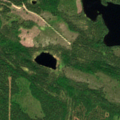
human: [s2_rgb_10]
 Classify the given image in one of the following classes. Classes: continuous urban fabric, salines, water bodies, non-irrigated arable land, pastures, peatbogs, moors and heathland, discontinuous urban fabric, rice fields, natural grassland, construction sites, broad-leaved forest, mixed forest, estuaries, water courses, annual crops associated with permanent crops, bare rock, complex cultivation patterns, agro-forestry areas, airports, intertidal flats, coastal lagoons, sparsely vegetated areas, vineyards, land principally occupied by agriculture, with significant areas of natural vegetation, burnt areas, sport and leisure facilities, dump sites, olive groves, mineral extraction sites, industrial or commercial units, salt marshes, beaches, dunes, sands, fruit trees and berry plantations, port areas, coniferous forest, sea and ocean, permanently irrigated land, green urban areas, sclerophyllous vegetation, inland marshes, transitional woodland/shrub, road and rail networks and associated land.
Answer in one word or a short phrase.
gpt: coniferous forest, transitional woodland/shrub, water bodies